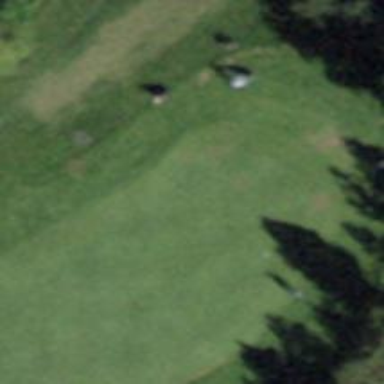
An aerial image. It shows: View of golf hole.